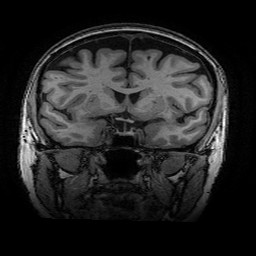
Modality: T1w
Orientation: sagittal
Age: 69
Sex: female
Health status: healthy
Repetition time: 2.53 s
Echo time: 0.0034 s